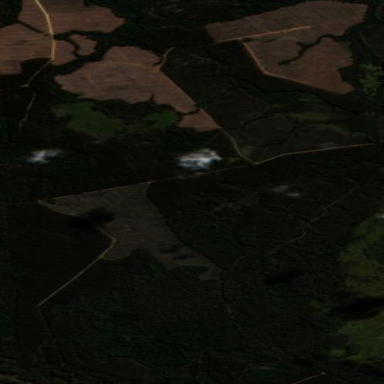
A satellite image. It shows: Forestry area.